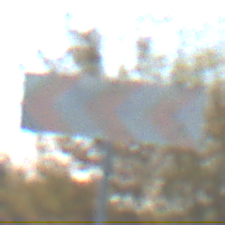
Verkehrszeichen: RichtungstafelnInKurvenGrossRechts
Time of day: MorningAfternoon
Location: Outdoor (Nature)
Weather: Clear
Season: Autumn
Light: Natural